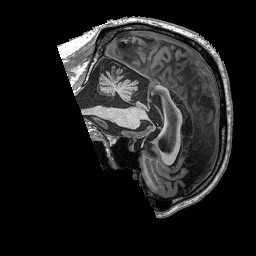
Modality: T1w
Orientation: sagittal
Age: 51
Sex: male
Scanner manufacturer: siemens
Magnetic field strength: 3 T
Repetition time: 2.53 s
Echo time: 0.00144 s